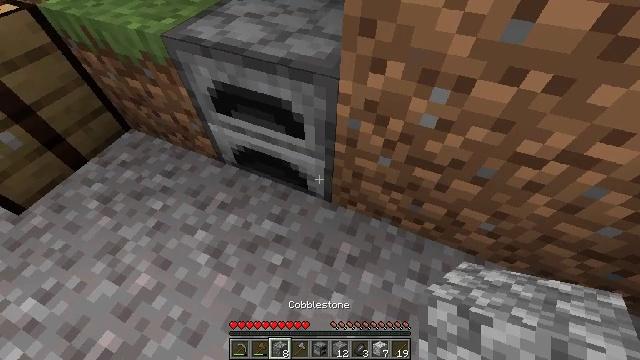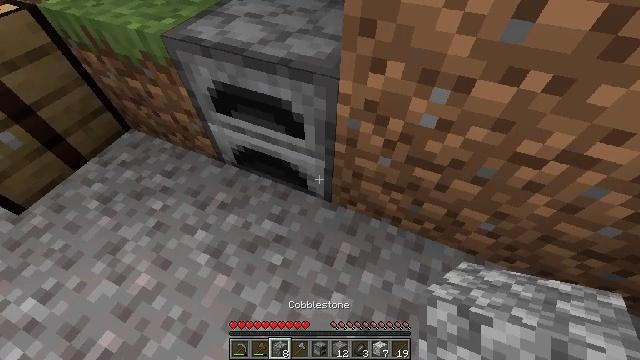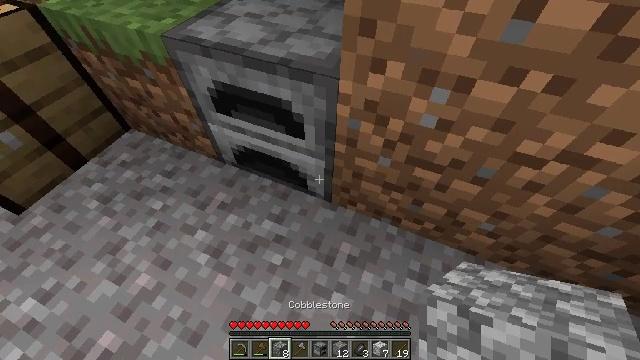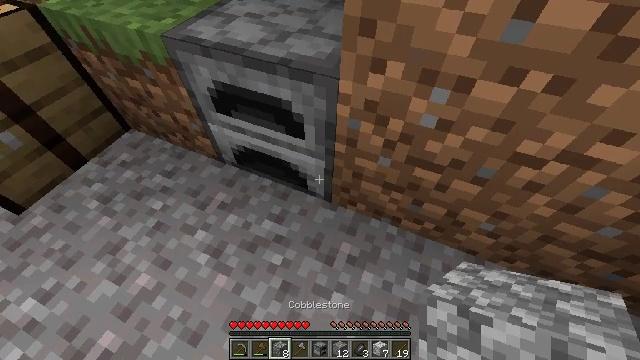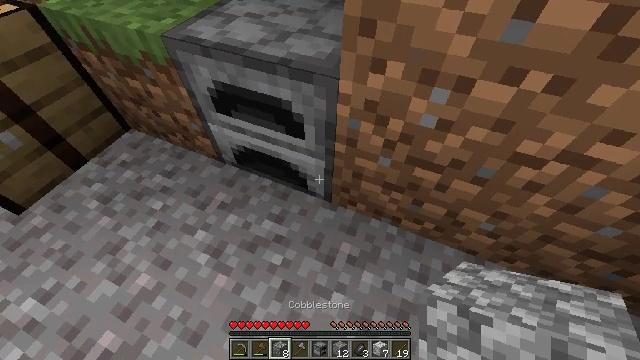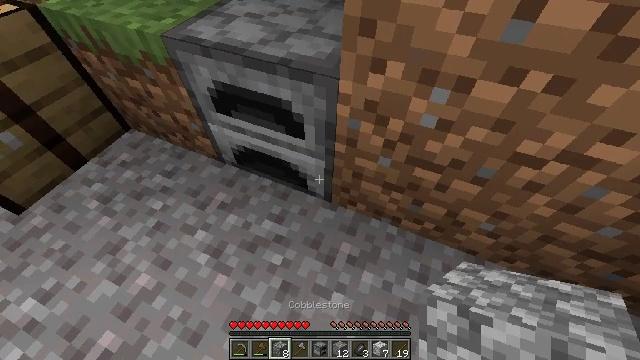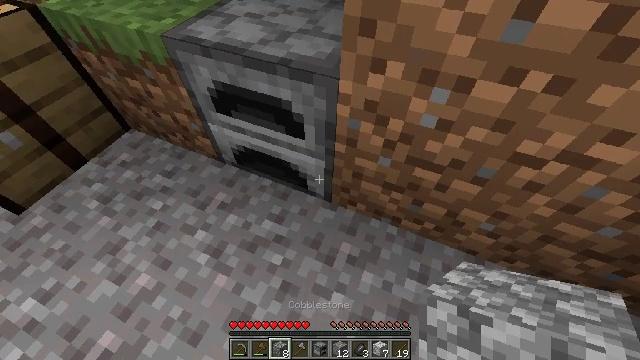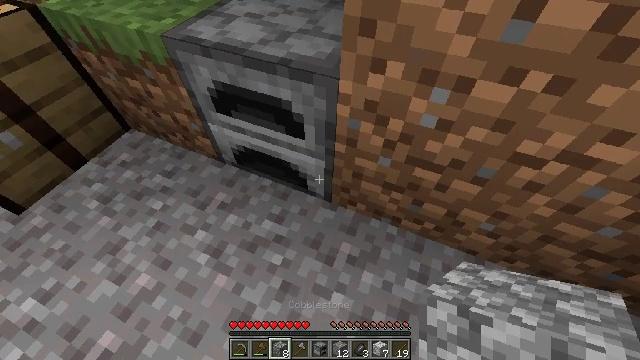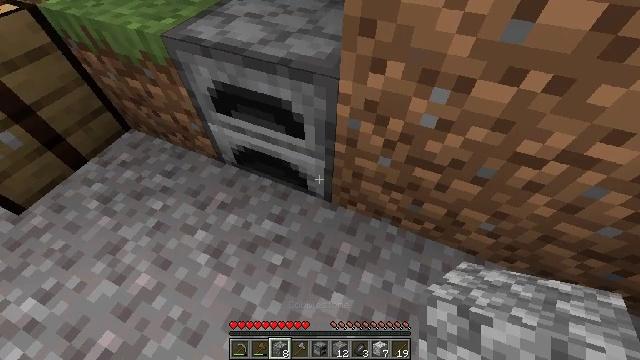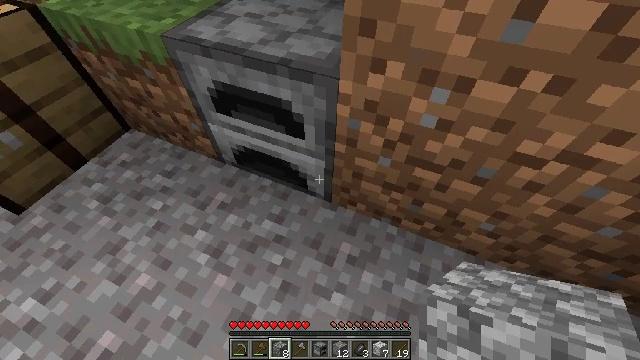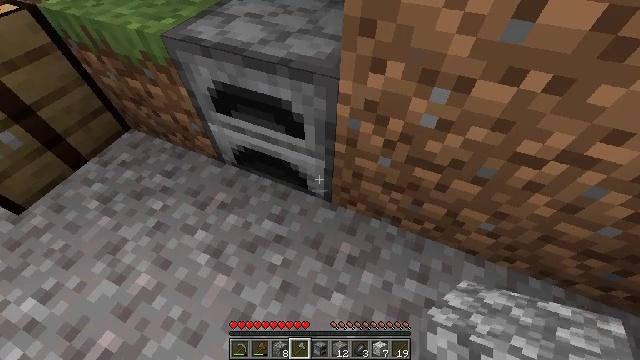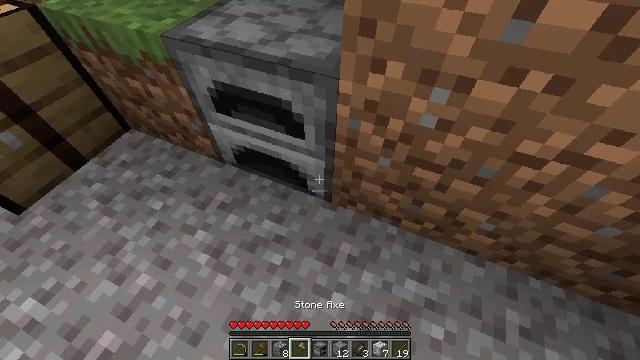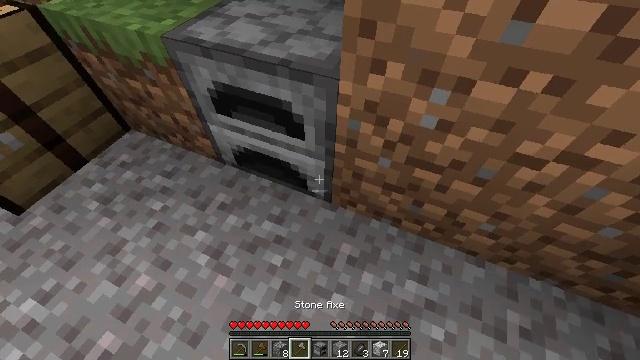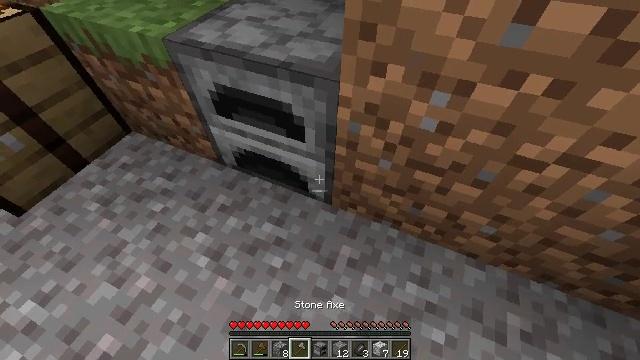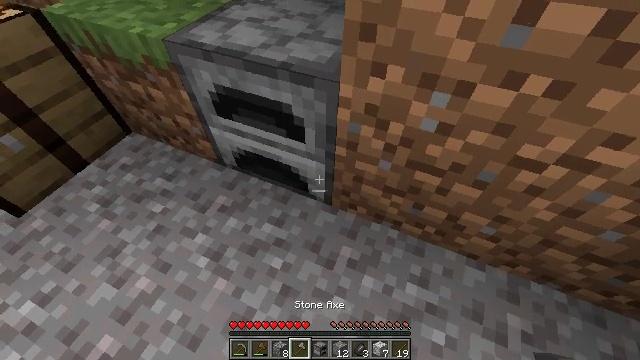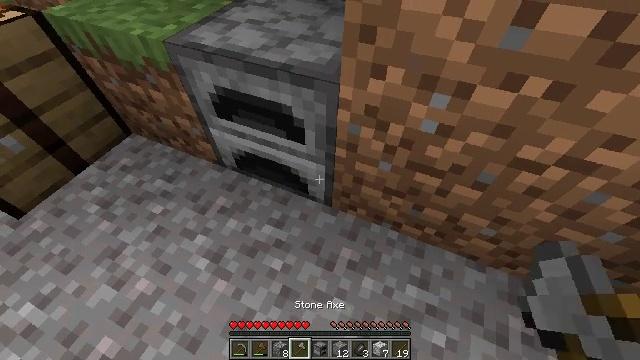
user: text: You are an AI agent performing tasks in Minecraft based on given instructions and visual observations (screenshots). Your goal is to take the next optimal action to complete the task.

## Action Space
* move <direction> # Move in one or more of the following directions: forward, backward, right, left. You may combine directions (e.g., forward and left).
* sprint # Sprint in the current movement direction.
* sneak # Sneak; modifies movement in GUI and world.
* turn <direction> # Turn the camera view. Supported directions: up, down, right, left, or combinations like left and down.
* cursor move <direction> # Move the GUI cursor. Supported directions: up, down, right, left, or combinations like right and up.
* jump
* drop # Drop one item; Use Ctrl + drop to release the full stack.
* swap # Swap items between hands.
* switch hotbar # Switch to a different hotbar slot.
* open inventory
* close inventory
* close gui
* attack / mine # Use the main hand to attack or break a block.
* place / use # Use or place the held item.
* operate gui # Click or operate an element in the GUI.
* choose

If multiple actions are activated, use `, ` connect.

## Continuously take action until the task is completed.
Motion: motion action
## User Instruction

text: Remove a furnace from the inventory.
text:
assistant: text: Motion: no_op
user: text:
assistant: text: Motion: no_op
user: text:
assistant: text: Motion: no_op
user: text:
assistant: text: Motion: no_op
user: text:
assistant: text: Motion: no_op
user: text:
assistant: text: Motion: no_op
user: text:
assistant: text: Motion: no_op
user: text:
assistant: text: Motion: no_op
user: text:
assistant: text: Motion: no_op
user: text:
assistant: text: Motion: switch to hotbar 4
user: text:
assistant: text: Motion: switch to hotbar 4
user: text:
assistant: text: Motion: switch to hotbar 4
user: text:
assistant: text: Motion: no_op
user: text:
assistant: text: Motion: no_op
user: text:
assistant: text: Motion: no_op
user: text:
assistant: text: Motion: switch to hotbar 5
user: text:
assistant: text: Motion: switch to hotbar 5
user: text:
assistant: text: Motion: switch to hotbar 5
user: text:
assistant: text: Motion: no_op
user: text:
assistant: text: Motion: no_op
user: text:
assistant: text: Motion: turn left
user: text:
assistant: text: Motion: turn left and up
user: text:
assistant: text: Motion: turn left and up
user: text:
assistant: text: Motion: turn left and up
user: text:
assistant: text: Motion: turn up
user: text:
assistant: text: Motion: turn up, drop
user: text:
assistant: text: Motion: turn right and up, drop
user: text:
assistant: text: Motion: turn right and up, drop
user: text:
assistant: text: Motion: turn right and up, drop
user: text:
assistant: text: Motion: turn right